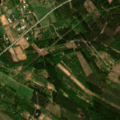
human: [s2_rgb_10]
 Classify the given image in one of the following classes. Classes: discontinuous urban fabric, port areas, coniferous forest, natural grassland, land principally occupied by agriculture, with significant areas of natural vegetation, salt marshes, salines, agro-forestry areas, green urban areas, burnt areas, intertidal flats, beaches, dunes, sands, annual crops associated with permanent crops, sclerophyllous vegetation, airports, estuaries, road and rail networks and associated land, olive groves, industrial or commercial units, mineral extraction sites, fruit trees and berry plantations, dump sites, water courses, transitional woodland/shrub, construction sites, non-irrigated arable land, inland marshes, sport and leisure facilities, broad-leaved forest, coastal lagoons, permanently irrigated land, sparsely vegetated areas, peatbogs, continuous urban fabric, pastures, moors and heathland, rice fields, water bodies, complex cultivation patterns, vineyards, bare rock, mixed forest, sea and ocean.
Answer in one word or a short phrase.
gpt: land principally occupied by agriculture, with significant areas of natural vegetation, mixed forest